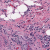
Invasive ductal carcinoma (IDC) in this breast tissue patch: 0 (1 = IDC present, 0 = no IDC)